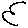
Label: tree